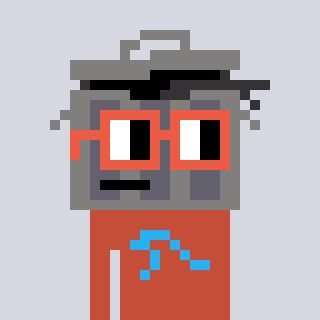
a pixel art character with square orange glasses, a trashcan-shaped head and a rust-colored body on a cool background